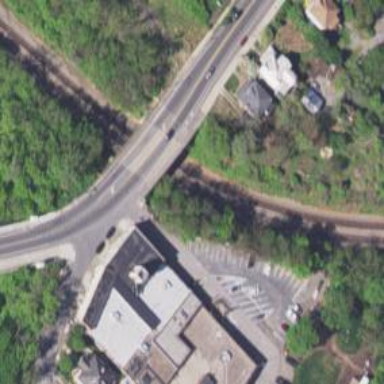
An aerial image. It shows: Unmarked crossing on the road.